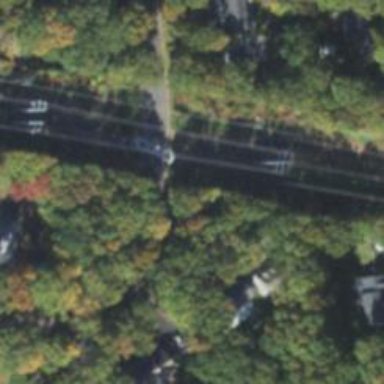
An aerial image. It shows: Marked crossing on the road.